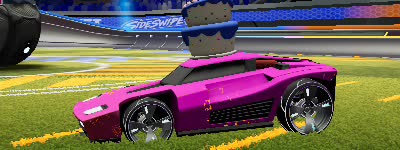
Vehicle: breakout